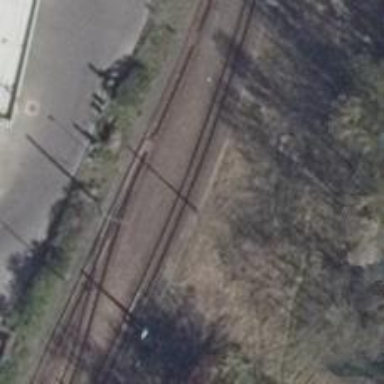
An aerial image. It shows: Railway switch with the turnout on the left side.